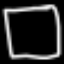
Label: square